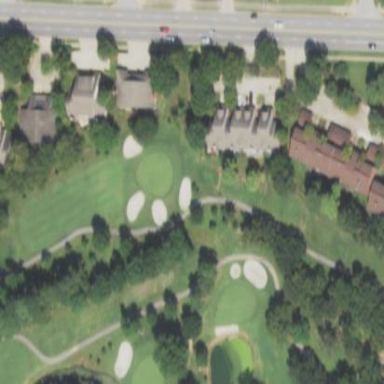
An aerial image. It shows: Grassy area designated as golf fairway.